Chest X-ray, PA view. Patient: 35 years old, sex F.
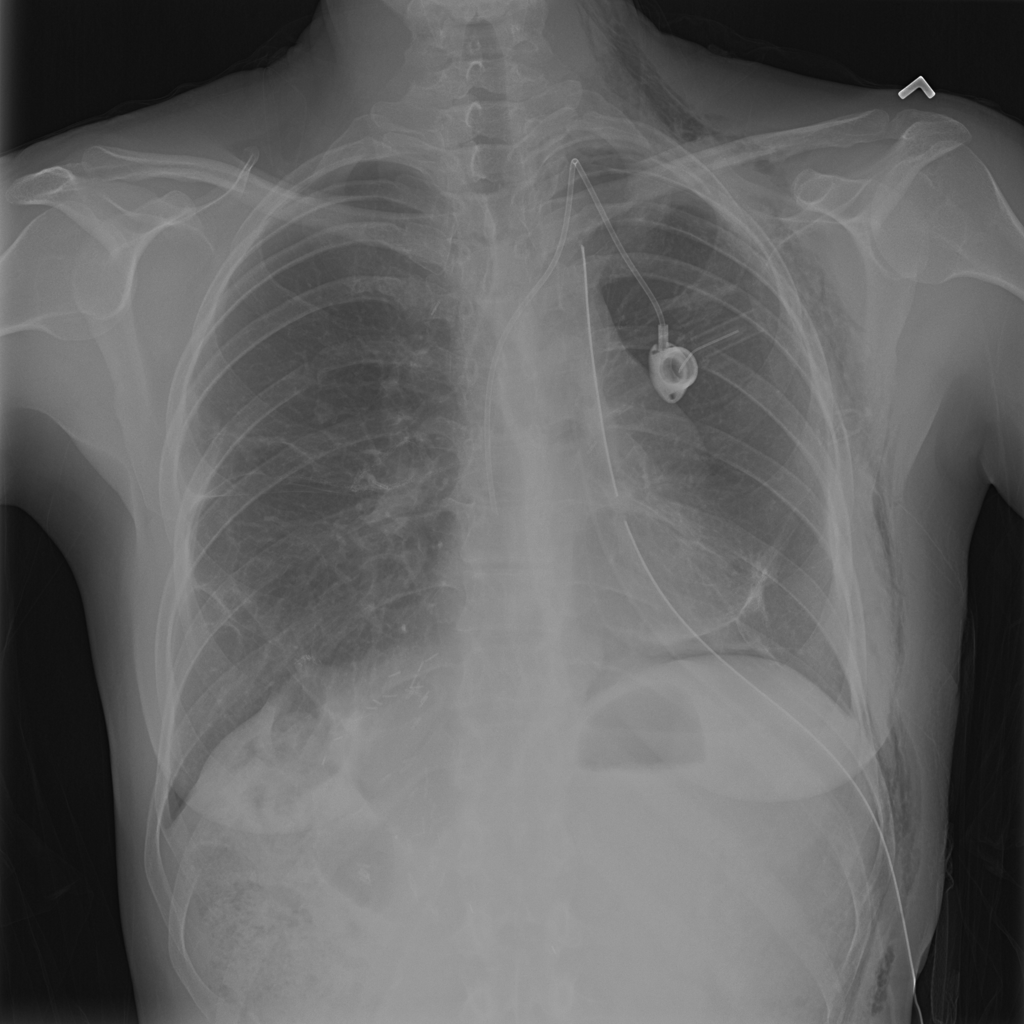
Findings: Emphysema, Pneumothorax